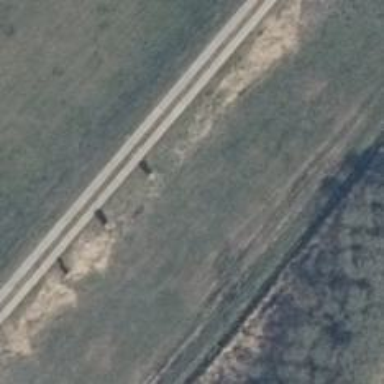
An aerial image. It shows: Row of trees in natural setting.